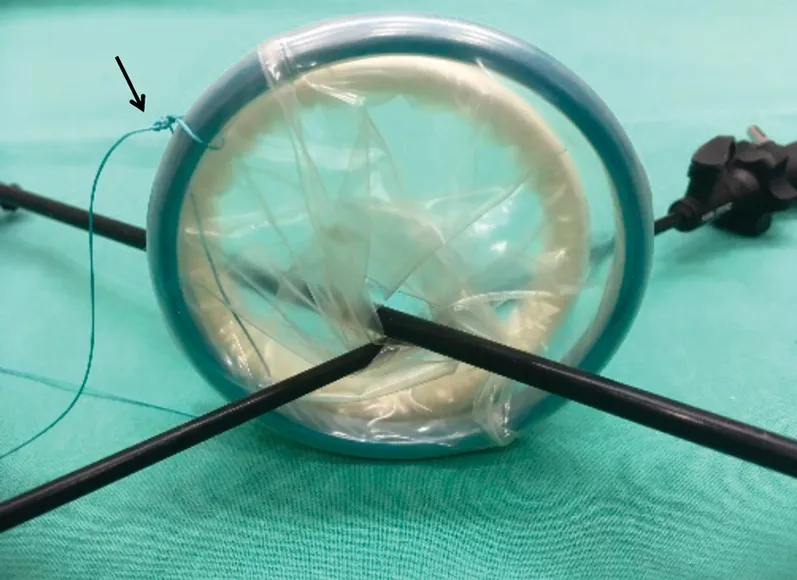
Hitch stich to facilitate removal of the Alexis-Port.
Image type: medical_photograph (other_medical_photograph)